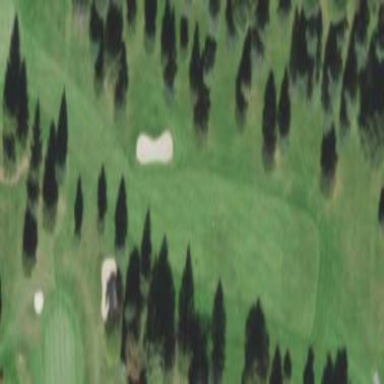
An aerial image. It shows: Scenic golf fairway.